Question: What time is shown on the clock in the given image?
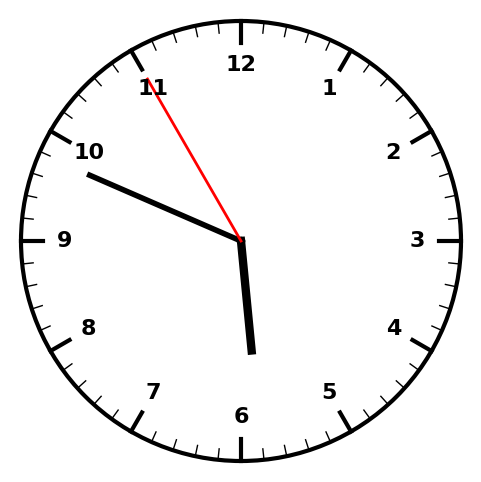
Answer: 05:48:55